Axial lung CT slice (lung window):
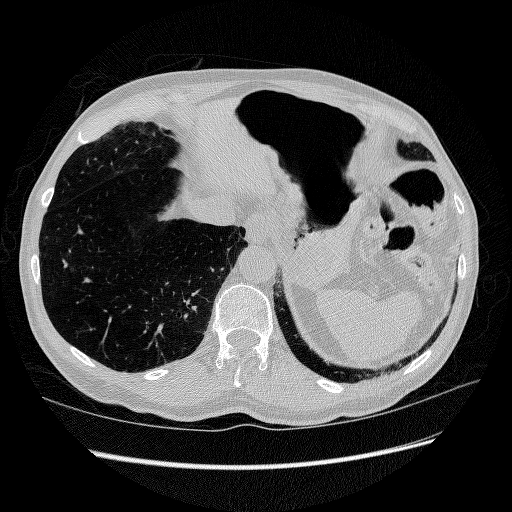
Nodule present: no